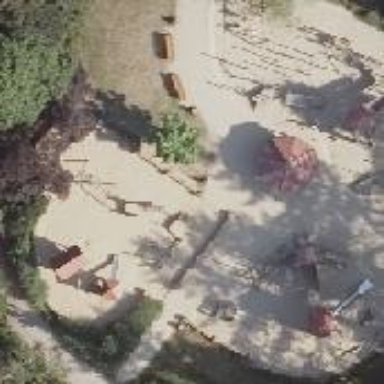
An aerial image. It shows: Sandpit playground.